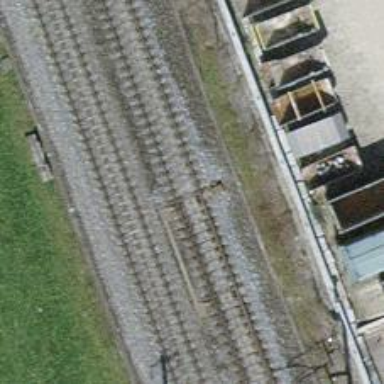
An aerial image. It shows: Single railway track with electrification through contact line.